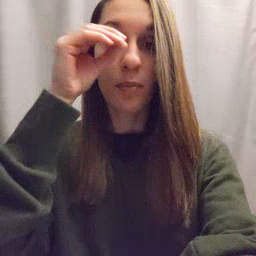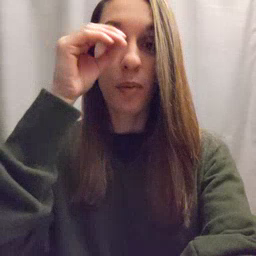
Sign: owl